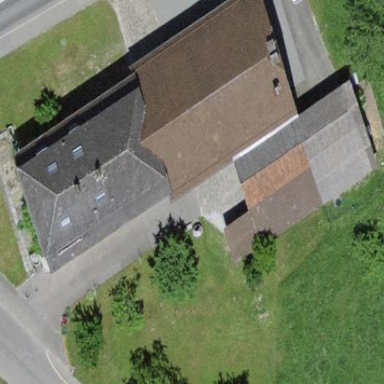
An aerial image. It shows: Farmyard area.